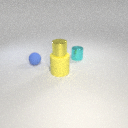
small blue rubber sphere to the left of small cyan metal cylinder